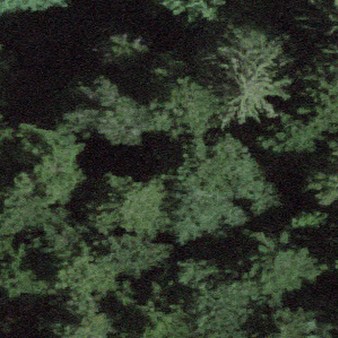
Label: other